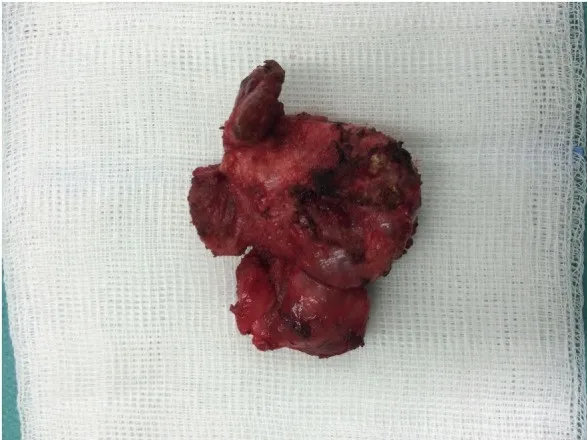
Postoperative specimen:left lobe of the thyroid with the isthmus.
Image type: medical_photograph (other_medical_photograph)